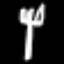
Label: fork